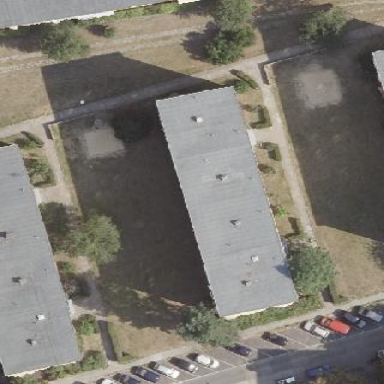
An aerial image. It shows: Building with apartments and flat roof.